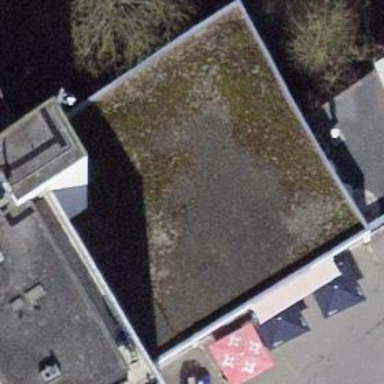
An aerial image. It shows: Retail building.